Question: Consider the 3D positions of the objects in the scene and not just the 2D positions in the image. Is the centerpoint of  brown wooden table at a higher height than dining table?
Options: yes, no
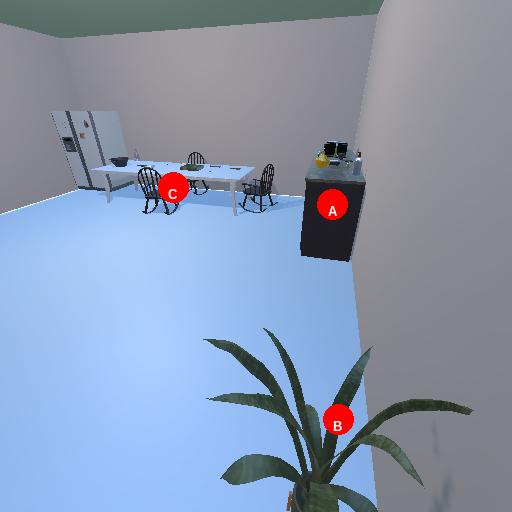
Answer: yes